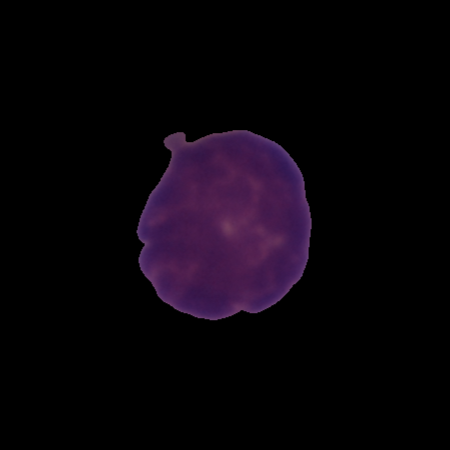
Label: healthy